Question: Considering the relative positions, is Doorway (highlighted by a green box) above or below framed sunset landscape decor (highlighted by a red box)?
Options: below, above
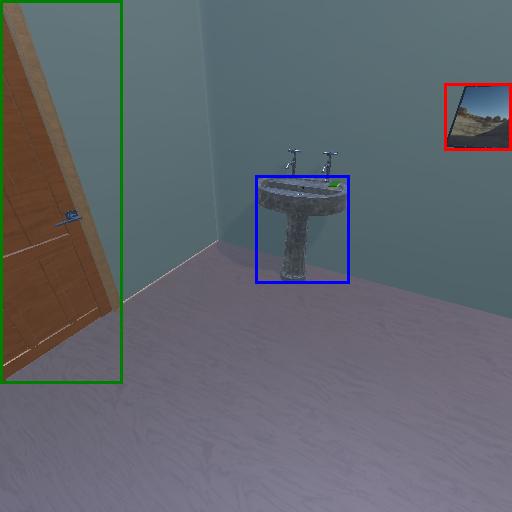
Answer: below